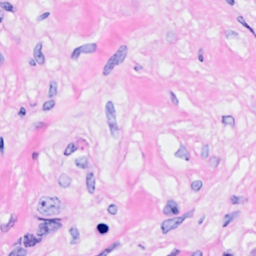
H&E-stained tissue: Breast